Interaction volume radius: 5 \u00c5
Interaction volume height: 45 \u00c5
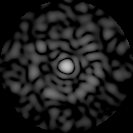
Disorder parameter: 0.822